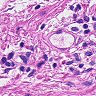
Metastatic tissue present: no